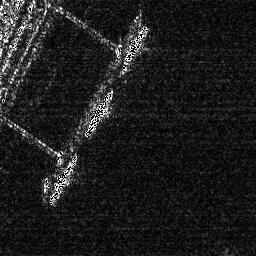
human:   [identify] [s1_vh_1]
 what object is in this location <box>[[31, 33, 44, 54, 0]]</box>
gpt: <ref>1 large ship at the center</ref>

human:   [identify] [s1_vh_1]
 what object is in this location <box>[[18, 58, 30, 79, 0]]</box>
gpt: <ref>1 medium ship at the left</ref>